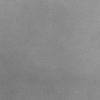
Label: dusty